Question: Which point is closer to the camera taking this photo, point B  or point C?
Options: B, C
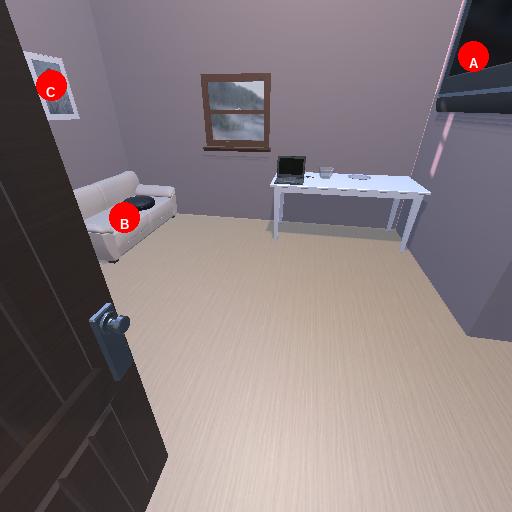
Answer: B